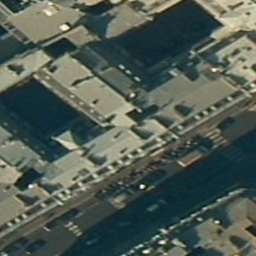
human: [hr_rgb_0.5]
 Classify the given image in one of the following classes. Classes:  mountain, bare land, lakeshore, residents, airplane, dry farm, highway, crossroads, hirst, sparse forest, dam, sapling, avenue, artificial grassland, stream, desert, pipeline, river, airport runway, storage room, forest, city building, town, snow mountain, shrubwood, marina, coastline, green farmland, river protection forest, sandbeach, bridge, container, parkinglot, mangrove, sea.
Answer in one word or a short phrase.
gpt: city building